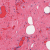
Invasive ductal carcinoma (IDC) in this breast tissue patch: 0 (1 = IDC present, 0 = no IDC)